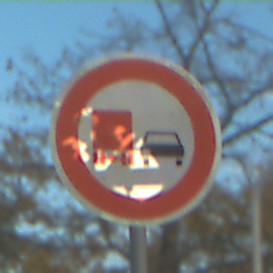
Verkehrszeichen: UeberholverbotKraftfahrzeuge
Umgebung: Outdoor, Urban
Tageszeit: MorningAfternoon
Wetter: PartlyCloudy
Licht: Natural
Jahreszeit: NotSpecified
Kontrast: LowContrast